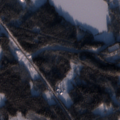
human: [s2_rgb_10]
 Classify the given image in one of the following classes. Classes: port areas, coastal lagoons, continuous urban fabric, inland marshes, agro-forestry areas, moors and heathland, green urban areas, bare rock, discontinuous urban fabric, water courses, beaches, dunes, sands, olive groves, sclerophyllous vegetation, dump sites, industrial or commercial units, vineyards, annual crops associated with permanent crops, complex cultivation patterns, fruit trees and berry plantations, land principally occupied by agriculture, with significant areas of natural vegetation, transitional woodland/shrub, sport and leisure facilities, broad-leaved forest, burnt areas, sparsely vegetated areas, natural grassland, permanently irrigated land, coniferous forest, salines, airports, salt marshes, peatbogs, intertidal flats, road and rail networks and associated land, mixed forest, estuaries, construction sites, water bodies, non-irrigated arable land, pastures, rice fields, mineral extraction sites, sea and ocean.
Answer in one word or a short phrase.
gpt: coniferous forest, mixed forest, transitional woodland/shrub, water bodies